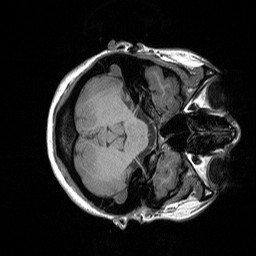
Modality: T1w
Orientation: axial
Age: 18
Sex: female
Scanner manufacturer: siemens
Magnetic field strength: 3 T
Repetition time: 1.9 s
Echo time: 0.00227 s